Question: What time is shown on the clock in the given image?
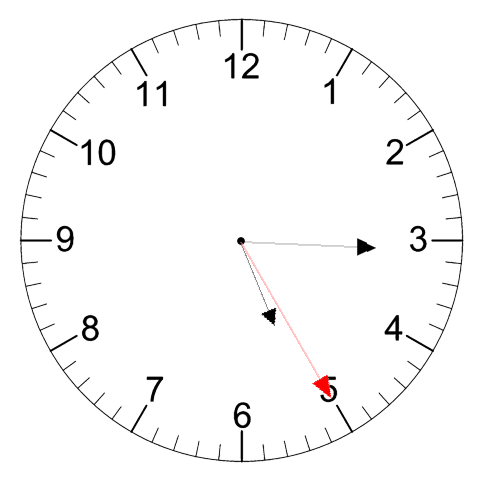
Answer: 05:15:25